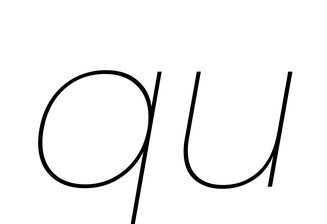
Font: Poppins-ThinItalic